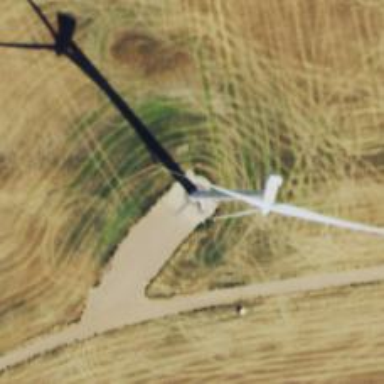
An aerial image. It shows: Wind generator using horizontal axis wind turbines.